Question: Ctrl + alt + h ,call hierarchy works on methods and constructors but does not work for class names and variables unlike eclipse.
Is there any workaround available ?
I searched alot but did not find any solution
Thanks

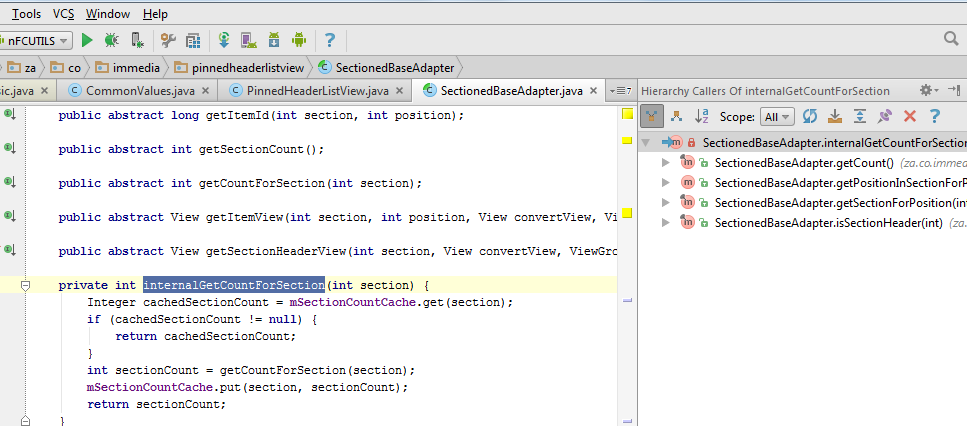
Answer: 'ALT + F7' will show the usage of classes and variables.